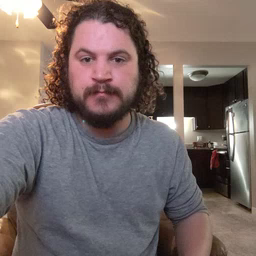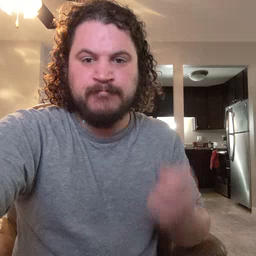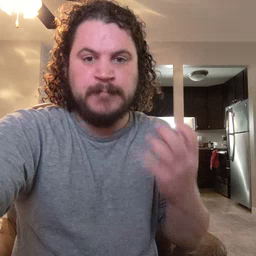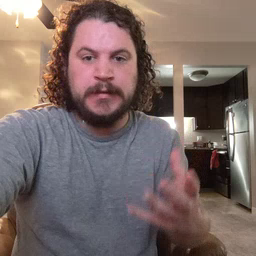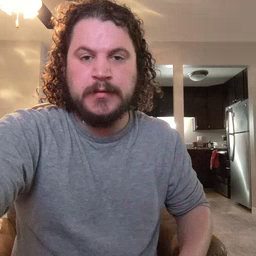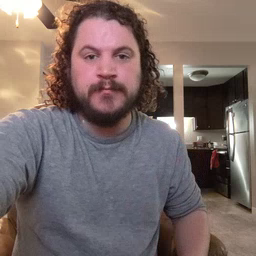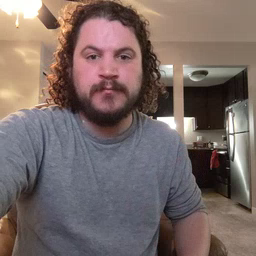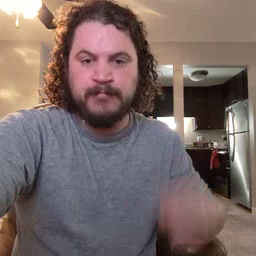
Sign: many